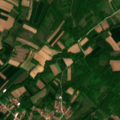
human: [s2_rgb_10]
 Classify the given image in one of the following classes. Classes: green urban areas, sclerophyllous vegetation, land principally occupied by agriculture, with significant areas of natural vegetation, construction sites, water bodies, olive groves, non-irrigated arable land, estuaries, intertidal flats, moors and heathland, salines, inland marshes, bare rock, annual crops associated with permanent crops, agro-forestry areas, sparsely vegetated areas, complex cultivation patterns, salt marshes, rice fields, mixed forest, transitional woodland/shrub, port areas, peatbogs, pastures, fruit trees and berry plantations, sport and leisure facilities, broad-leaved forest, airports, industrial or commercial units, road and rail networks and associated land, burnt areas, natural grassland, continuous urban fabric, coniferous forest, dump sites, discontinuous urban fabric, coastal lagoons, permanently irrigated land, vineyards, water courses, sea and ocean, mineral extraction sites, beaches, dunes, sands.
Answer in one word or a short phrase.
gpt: discontinuous urban fabric, non-irrigated arable land, complex cultivation patterns, land principally occupied by agriculture, with significant areas of natural vegetation, broad-leaved forest